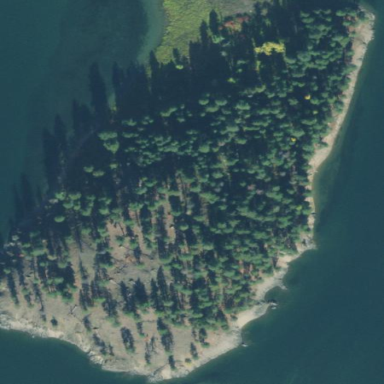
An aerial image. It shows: Islet surrounded by woodland.